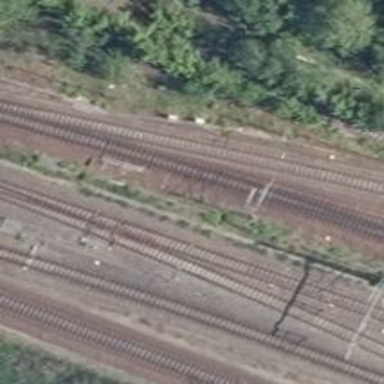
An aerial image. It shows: Siding railway line with electrified contact line for the trains.